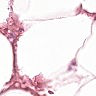
Metastatic tissue present: no